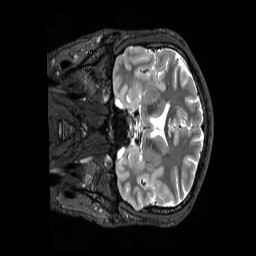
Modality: T2w
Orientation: coronal
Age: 24
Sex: male
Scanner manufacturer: siemens
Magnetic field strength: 3 T
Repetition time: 3.2 s
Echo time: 0.728 s